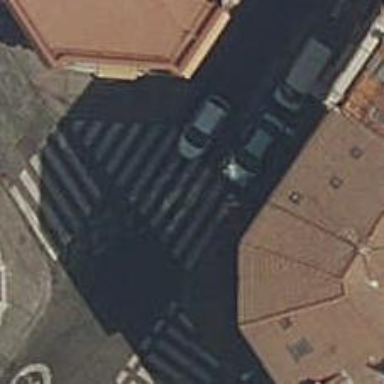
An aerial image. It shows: Zebra crossing on the road.